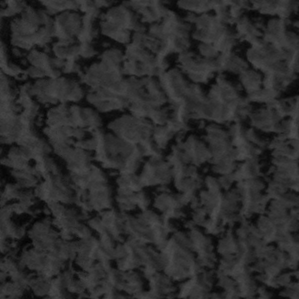
Label: frost